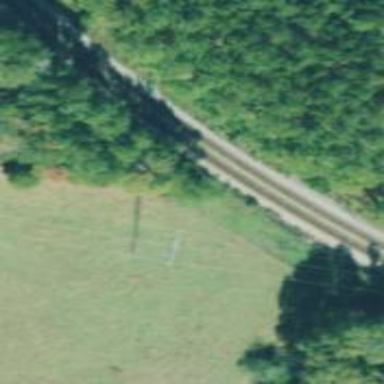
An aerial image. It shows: Railway track.